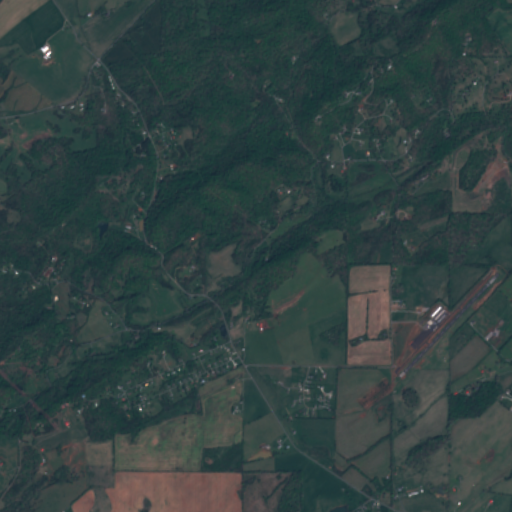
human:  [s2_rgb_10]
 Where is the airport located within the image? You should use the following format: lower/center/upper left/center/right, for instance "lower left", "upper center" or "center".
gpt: The airport is located in the lower right of the image.
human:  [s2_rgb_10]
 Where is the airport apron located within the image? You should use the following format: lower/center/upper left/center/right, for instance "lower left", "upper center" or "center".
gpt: The airport apron is located in the center right of the image.
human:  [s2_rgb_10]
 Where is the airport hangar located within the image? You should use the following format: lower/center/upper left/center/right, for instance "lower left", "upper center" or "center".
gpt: The airport hangar is located in the center right of the image.
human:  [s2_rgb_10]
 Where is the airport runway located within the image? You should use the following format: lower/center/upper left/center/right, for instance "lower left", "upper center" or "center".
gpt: The airport runway is located in the lower right of the image.
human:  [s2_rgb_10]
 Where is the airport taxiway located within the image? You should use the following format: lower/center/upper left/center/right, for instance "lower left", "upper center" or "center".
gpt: The airport taxiway is located in the lower right of the image.
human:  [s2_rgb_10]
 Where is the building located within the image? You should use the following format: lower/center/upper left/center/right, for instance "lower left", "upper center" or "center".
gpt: The building is located in the center right of the image.
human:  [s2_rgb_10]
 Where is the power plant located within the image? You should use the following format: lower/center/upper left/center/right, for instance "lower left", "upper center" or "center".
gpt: There is no power plant in the image.